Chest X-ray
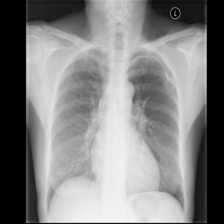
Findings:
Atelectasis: negative
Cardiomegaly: negative
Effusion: negative
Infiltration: negative
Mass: negative
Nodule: negative
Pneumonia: negative
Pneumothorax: negative
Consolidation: negative
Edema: negative
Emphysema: negative
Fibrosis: negative
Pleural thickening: negative
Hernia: negative